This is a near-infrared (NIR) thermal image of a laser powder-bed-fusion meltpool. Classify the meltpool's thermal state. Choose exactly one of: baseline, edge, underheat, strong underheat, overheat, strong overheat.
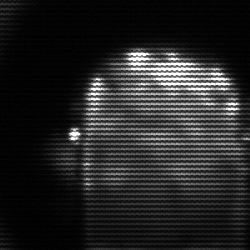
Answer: baseline